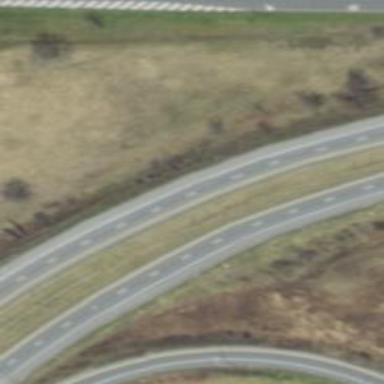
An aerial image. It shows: This image shows trunk highway that functions as expressway.